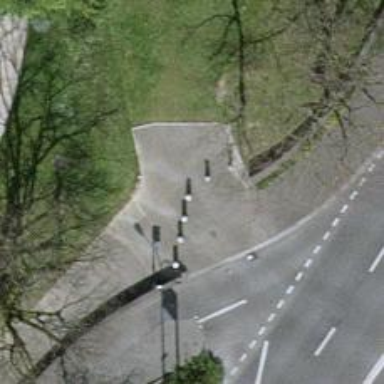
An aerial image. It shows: Lift gate barrier.